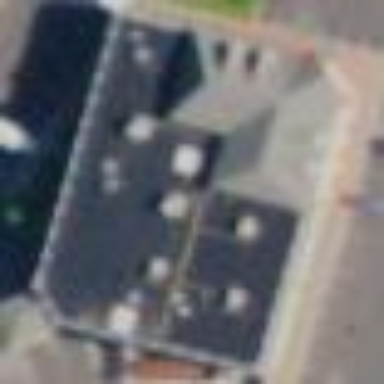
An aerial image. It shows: Building that is pharmacy providing healthcare services.